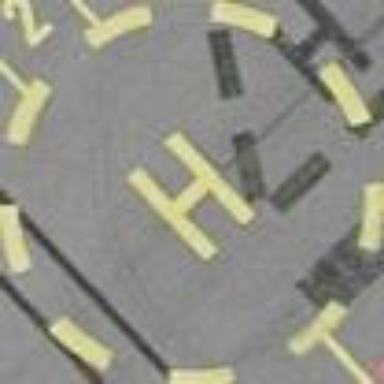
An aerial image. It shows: Image showing helipad at airport.